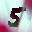
Label: 5